Interaction volume radius: 5 \u00c5
Interaction volume height: 20 \u00c5
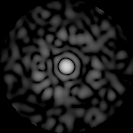
Disorder parameter: 0.8312